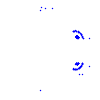
Particle: kaon